Question: i'm working with I2C eeprom and Arduino. For now i tried to create simple keyboard that will start specific functions. I want to write to serial monitor potentiometer value, but i get trash instead it. How to fix it?
My functions:
'''
int *readPot() ///read potentiometer value
{
int tempValue = analogRead(A0);
int *potValue = &tempValue;
return potValue;
}
void keyboardProcess() ///process keyboard input
{
int *potValue = readPot();
for(int i = 0; i < 2; i++)
{
btnReadings[i] = digitalRead(keysPins[i]);
}
if(btnReadings[0] == HIGH)
{
Serial.println("Potentiometer reading:" + *potValue);
}
}
'''

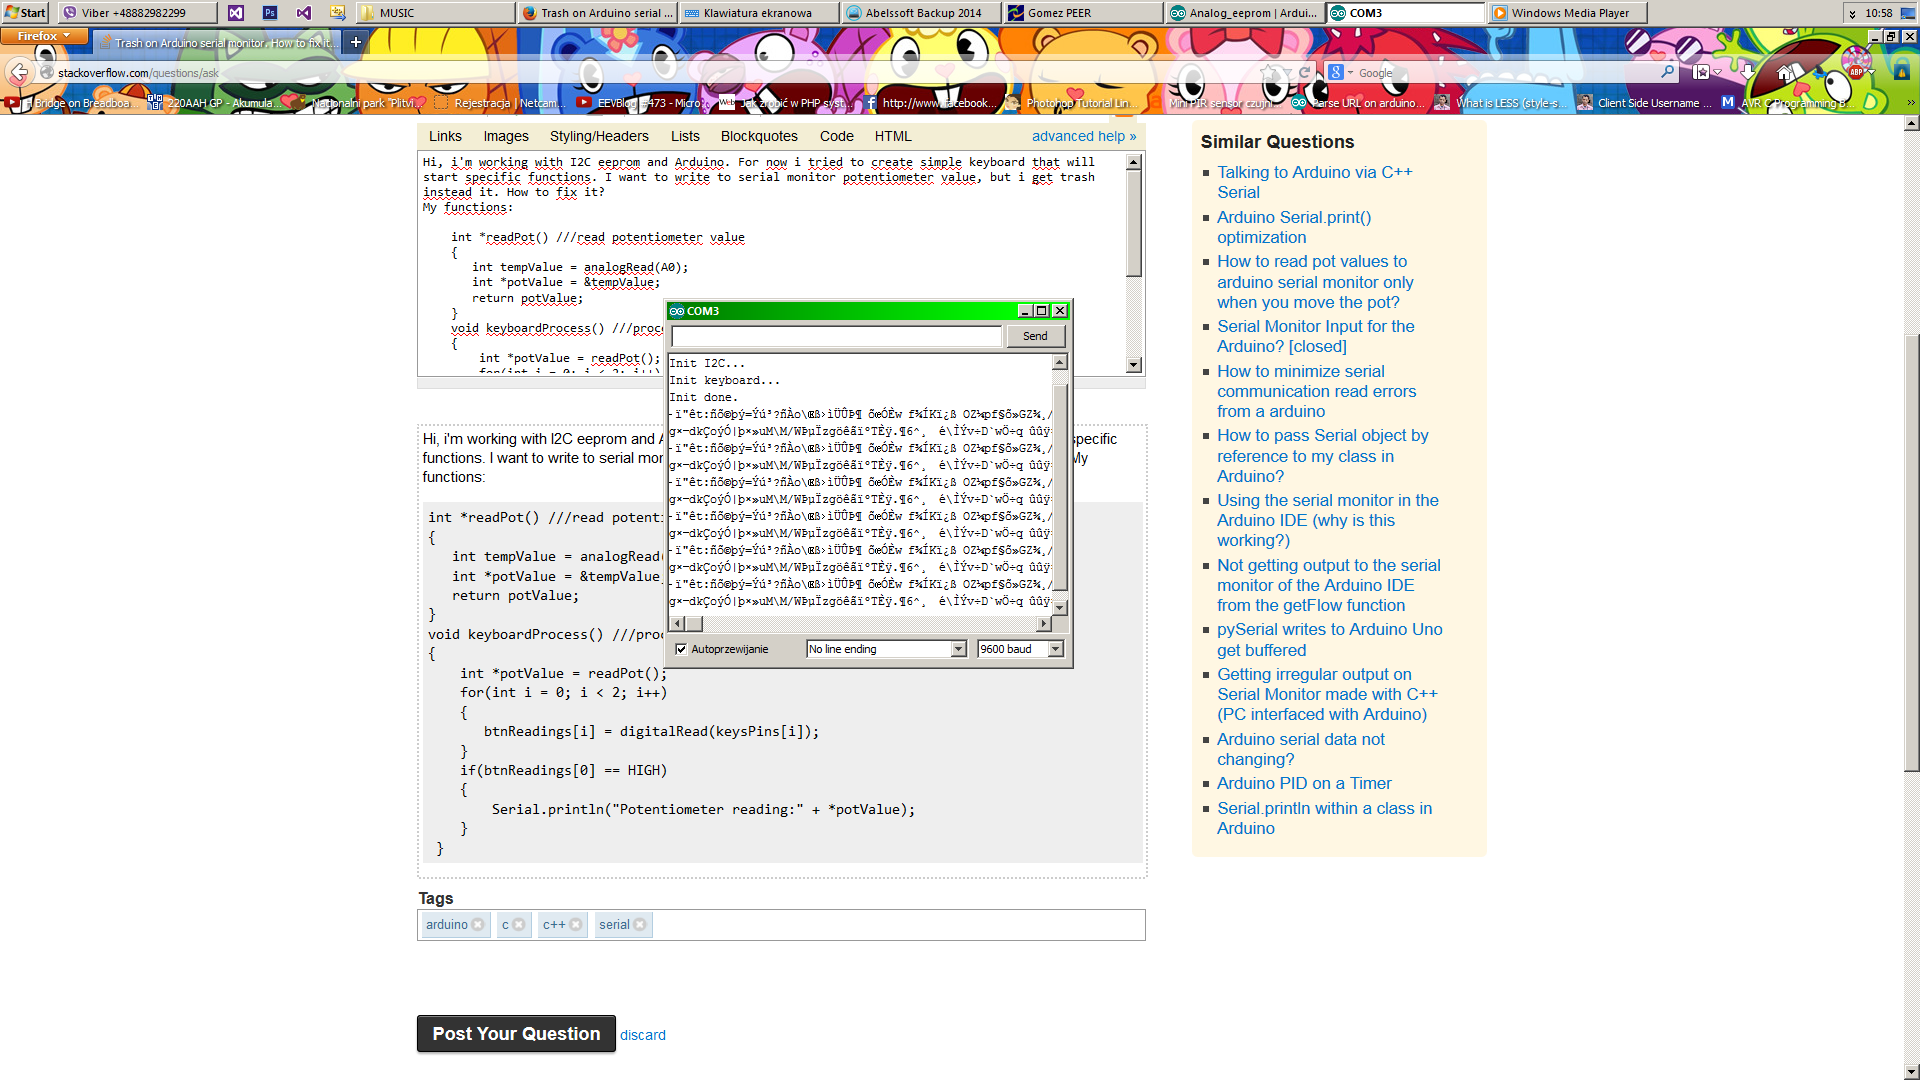
Answer: One obvious problem is that you are returning the address to a local variable:
'''
int *readPot() ///read potentiometer value
{
int tempValue = analogRead(A0);
int *potValue = &tempValue;
return potValue;
}
'''
Here, the returned pointer points to the address of 'tempValue'. This ceases to be valid once the function returns. Just use an 'int':
'''
int readPot() ///read potentiometer value
{
return analogRead(A0);
}
'''
Next, I doubt that this is a valid argument to 'Serial.println':
'''
Serial.println("Potentiometer reading:" + *potValue);
'''
but this should work:
'''
int potValue = readPot();
Serial.print("Potentiometer reading: ");
Serial.println(potValue);
'''